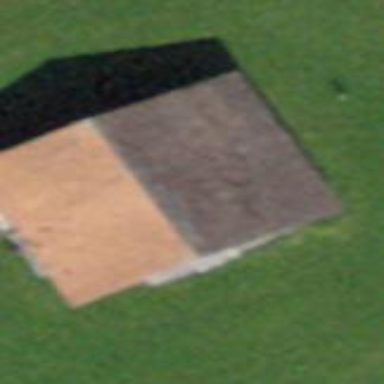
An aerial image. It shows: Barn.